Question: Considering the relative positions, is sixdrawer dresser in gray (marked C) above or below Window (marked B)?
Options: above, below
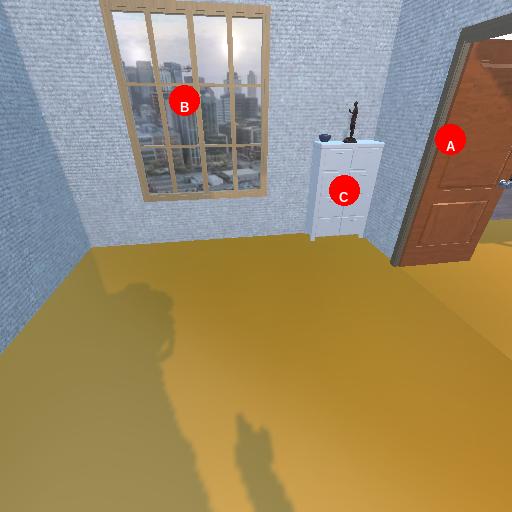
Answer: above